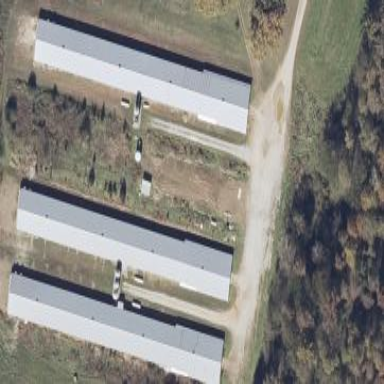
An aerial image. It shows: Farmyard area.